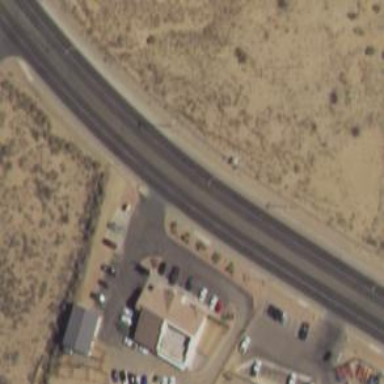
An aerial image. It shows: Primary road with asphalt surface.